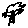
Label: tree